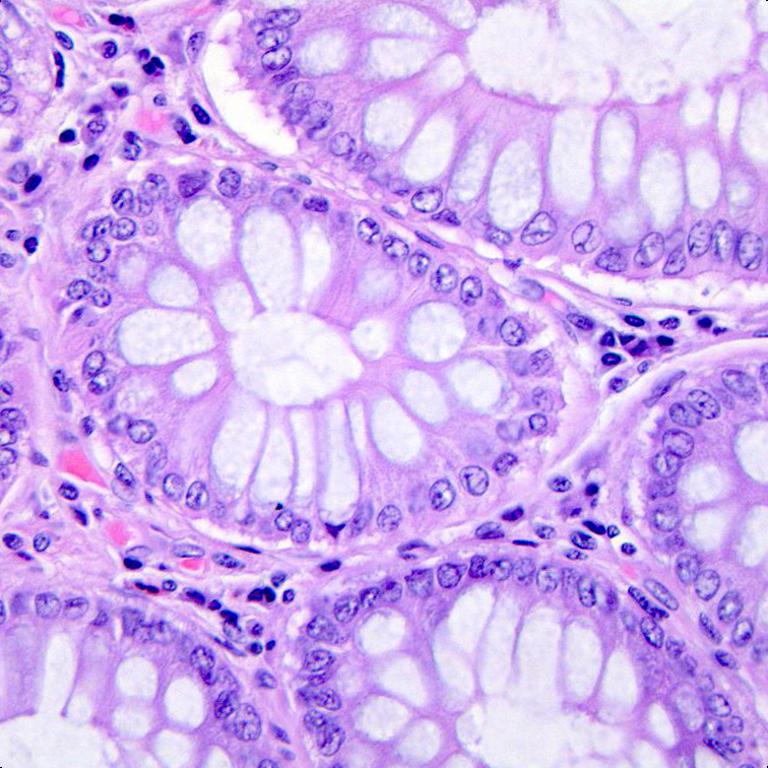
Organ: colon
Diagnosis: benign